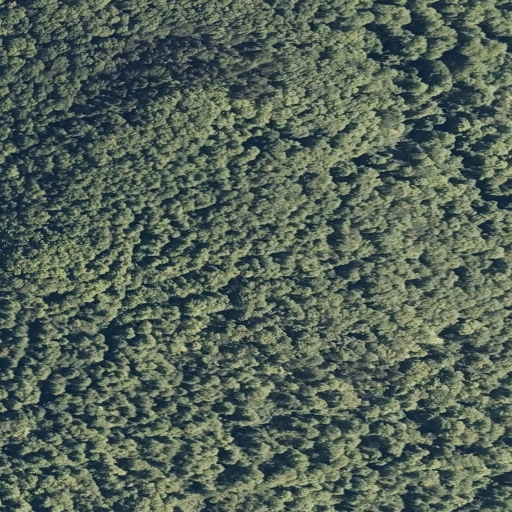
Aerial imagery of mountain in Maine named Center Mountain containing deciduous forest, mixed forest, and shrub